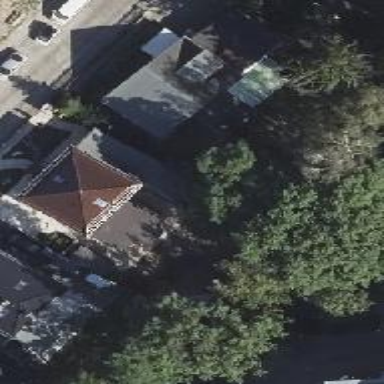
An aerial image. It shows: Detached building with hipped roof shape.